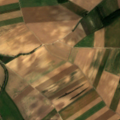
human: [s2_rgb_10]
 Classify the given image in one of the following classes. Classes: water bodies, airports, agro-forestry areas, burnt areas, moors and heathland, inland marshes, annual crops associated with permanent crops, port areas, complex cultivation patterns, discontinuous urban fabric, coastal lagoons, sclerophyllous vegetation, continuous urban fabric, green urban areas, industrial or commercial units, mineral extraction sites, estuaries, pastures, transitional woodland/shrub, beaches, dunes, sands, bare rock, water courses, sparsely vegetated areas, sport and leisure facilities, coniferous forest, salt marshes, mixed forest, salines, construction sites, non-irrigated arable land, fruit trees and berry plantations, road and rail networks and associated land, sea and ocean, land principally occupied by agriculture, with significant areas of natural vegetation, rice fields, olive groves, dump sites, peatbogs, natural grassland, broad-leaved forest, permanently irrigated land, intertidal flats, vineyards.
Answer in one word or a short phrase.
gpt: discontinuous urban fabric, non-irrigated arable land